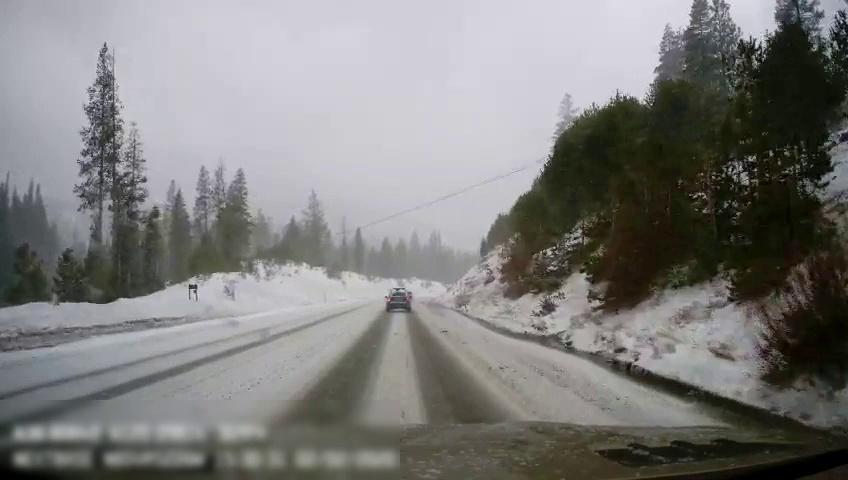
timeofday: Day
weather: Snowy
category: Drivable Space
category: Vehicles | SUV